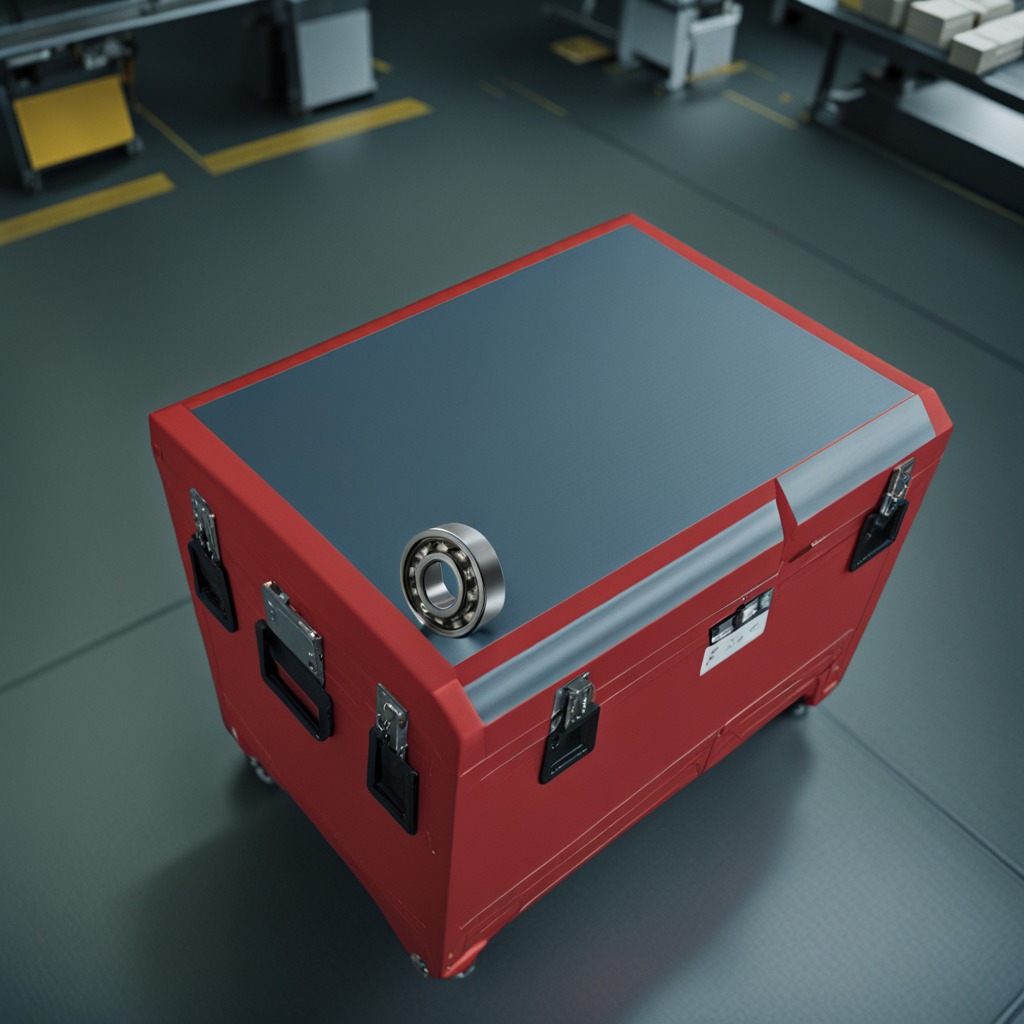
A metal ball bearing is lying on the toolbox surface in the airplane hangar workshop.